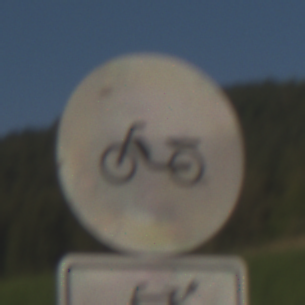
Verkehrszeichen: VerbotMofas
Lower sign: EinspurigeFahrzeugeFrei4
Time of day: MorningAfternoon
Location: Outdoor (Nature)
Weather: PartlyCloudy
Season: NotSpecified
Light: Natural